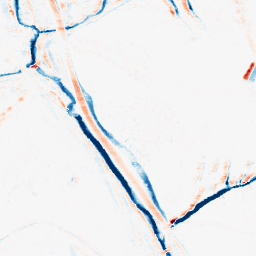
Category: morphological
Decomposition family: morphological_ellipse
Decomposition parameters: operation: average
width: 5
height: 10
Upsampling method: sinc_blackman
Upsampling parameters: scale: 4
kernel_size: 8
Upsampling scale: 4